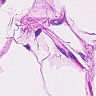
Metastatic tissue present: no